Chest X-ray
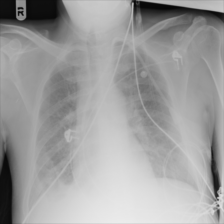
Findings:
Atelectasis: negative
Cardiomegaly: negative
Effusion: positive
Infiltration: positive
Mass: negative
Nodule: negative
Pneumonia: negative
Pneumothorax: negative
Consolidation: negative
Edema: negative
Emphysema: negative
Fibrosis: negative
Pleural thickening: negative
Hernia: negative